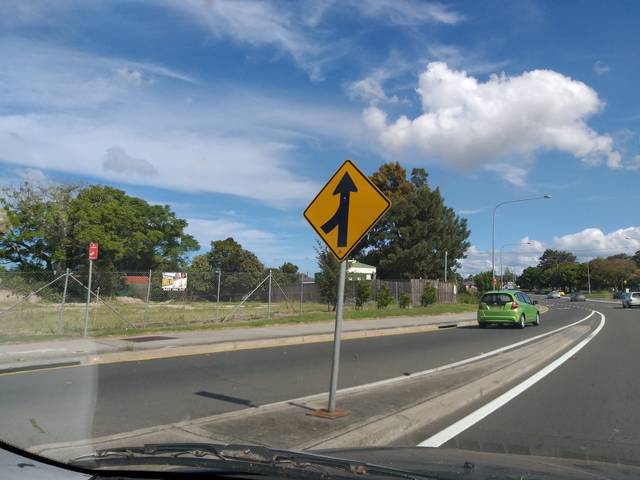
Region: Australia
Coordinates: -34.436, 150.861